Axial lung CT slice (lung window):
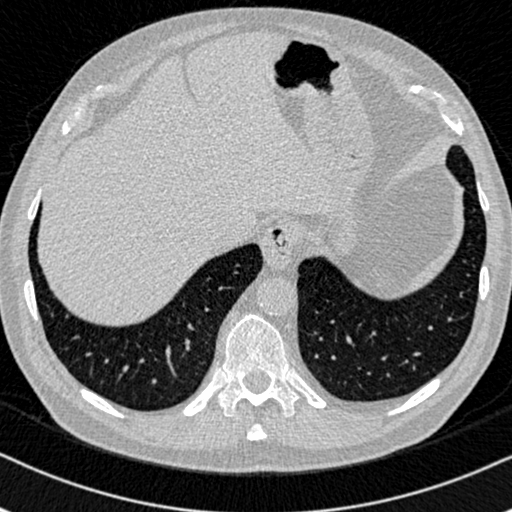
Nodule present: no